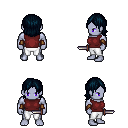
a pixel art fantasy rpg character, male body template, dark elf, purple skin, maroon sleeveless shirt, white pants, raven long bangs hairstyle, leather bracers, dagger, four views (front, back, left, right), 2x2 character sprite sheet, small pixel art, hard edges, no anti-aliasing